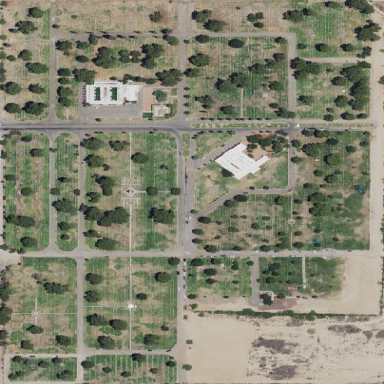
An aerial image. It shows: Cemetery.